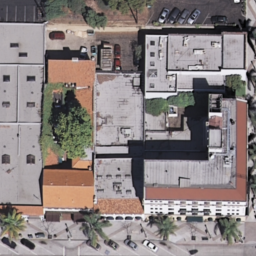
Label: buildings